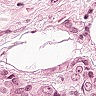
Metastatic tissue present: yes